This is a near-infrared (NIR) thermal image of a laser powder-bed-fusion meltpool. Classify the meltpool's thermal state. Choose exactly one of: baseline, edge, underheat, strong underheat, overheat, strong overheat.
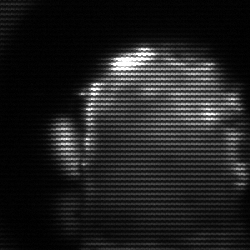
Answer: baseline